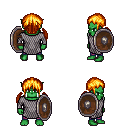
a pixel art fantasy rpg character, male body template, orc, green skin, chain mail, magenta pants, light blonde twin-tailed hairstyle, shield, four views (front, back, left, right), 2x2 character sprite sheet, small pixel art, hard edges, no anti-aliasing